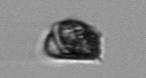
Label: Kryptoperidinium_triquetrum